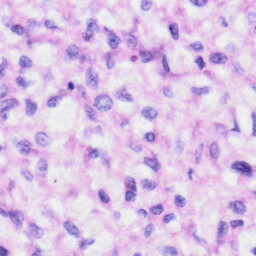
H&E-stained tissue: Liver